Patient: sex M, age 76
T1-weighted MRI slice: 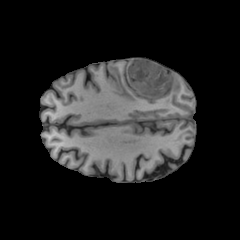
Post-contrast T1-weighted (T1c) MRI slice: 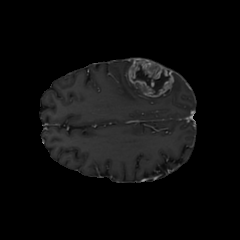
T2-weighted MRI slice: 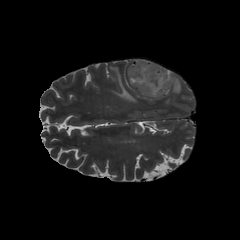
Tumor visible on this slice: yes
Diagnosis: Glioblastoma, IDH-wildtype
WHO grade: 4